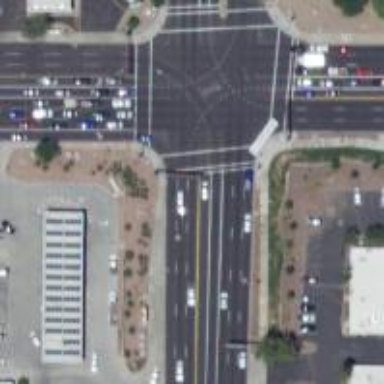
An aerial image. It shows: Solid stop line on the road.